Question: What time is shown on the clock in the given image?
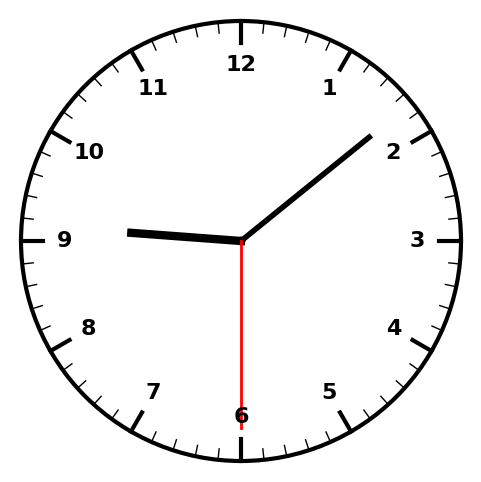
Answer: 09:08:30